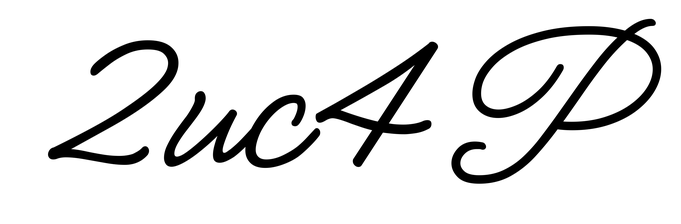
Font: MeowScript-Regular